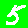
Digit: 5